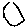
Label: hexagon